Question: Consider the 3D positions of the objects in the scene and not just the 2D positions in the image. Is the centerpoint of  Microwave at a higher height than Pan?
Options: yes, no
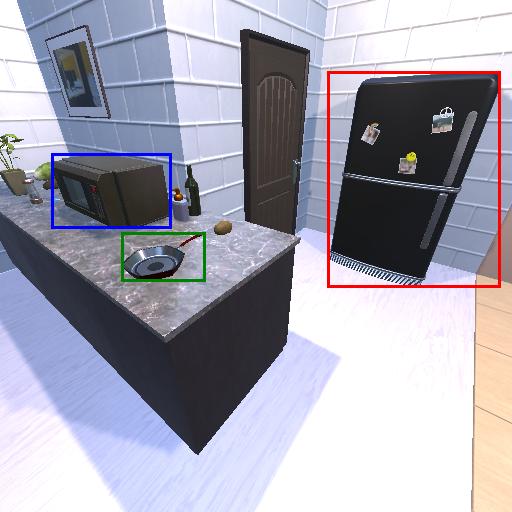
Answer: yes